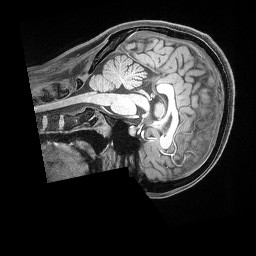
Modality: T1w
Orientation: sagittal
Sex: female
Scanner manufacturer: siemens
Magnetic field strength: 3 T
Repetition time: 2.53 s
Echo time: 0.00169 s